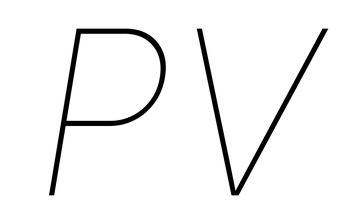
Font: Inter-Italic_Thin_Italic